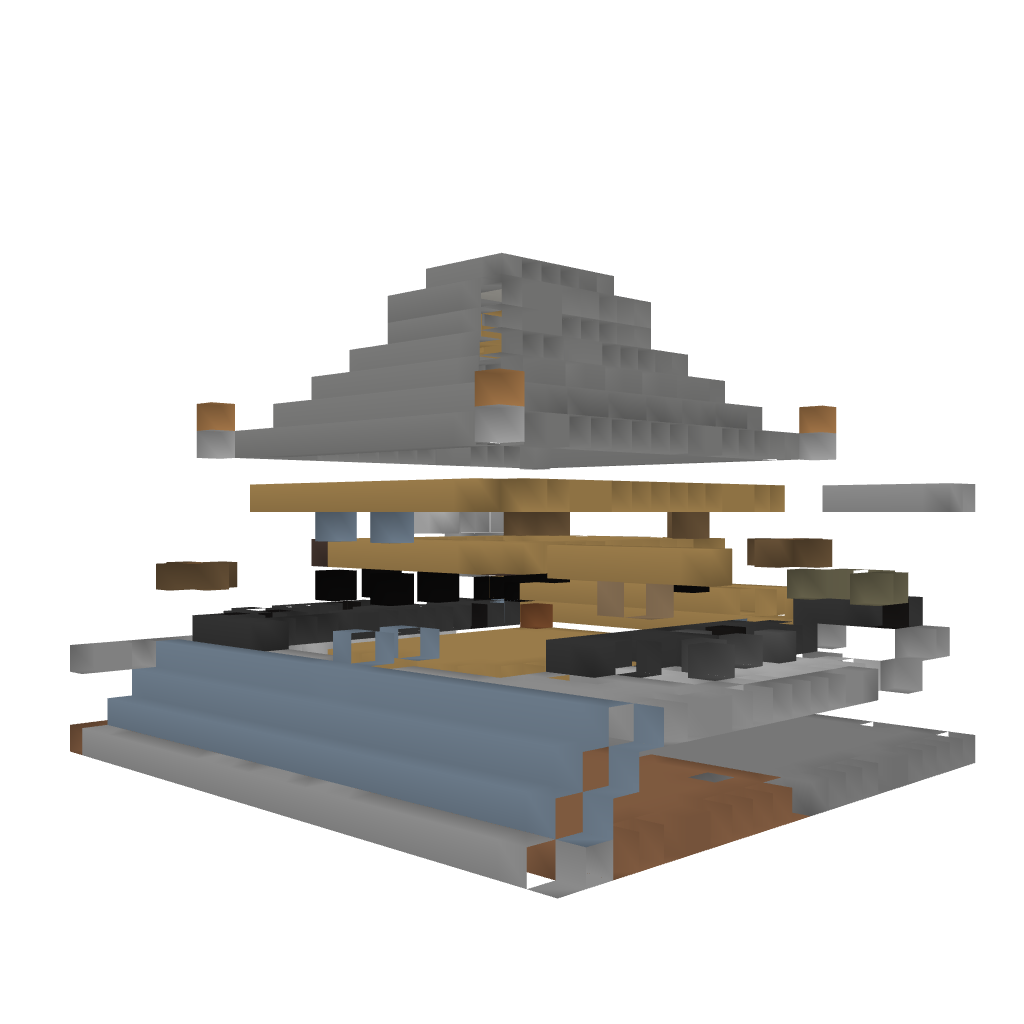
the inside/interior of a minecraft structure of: Japanese Pagoda